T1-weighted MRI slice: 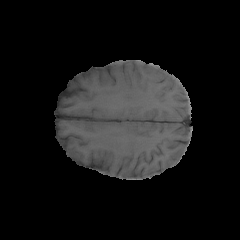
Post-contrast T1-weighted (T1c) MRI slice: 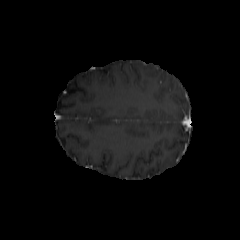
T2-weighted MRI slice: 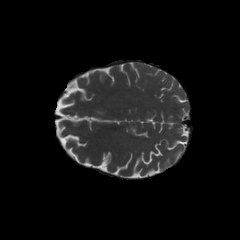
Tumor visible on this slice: no